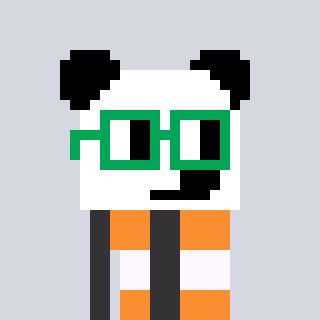
a pixel art character with square green glasses, a panda-shaped head and a grayscale-colored body on a cool background